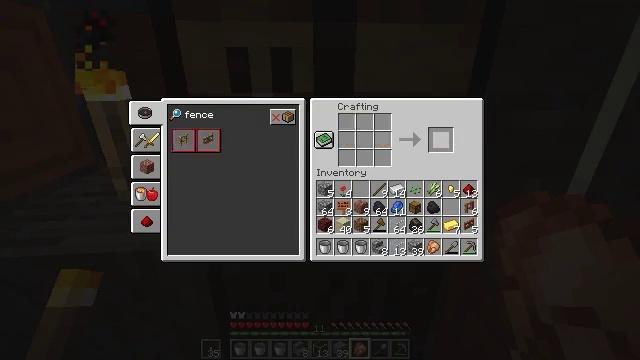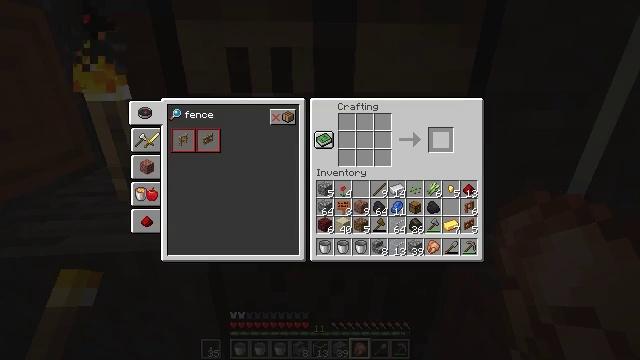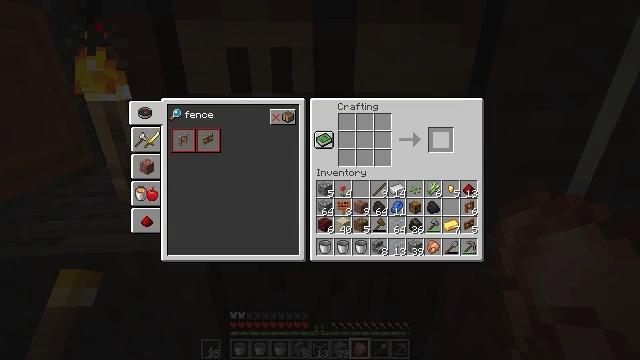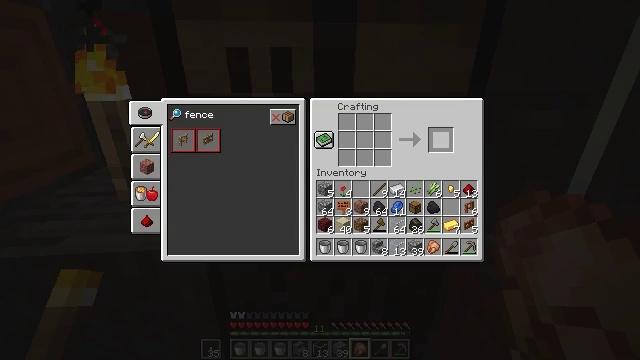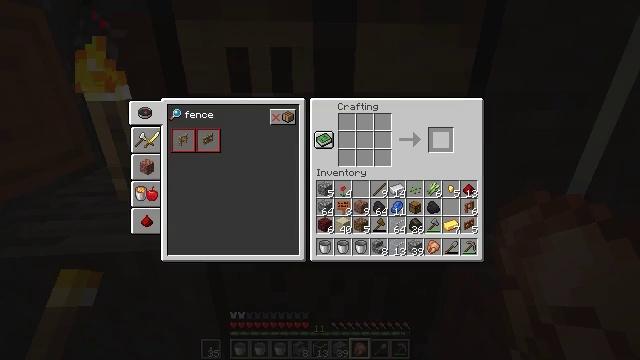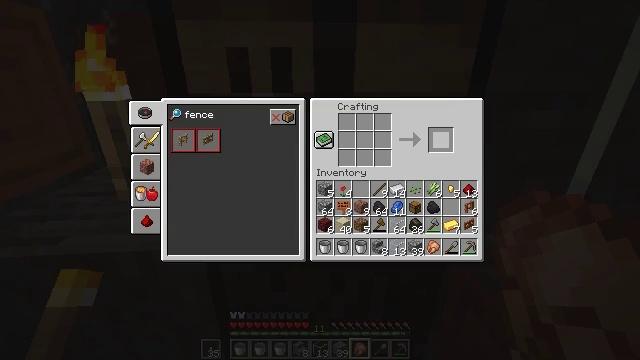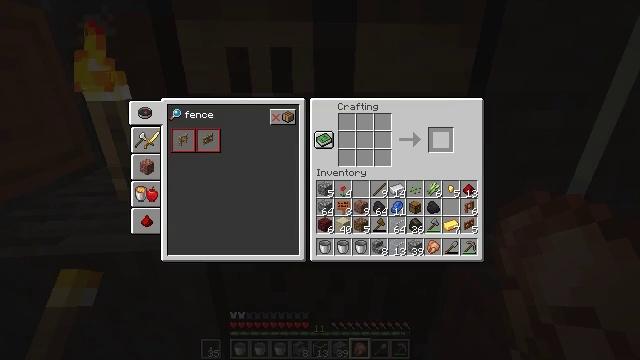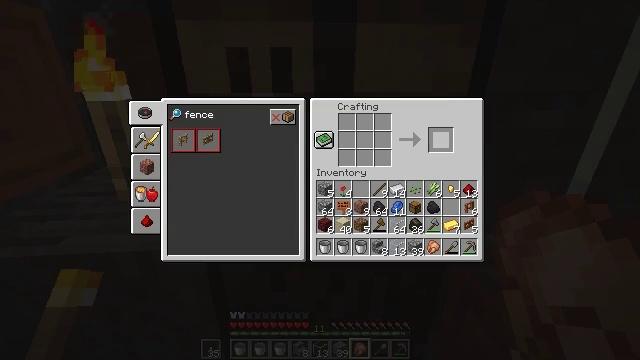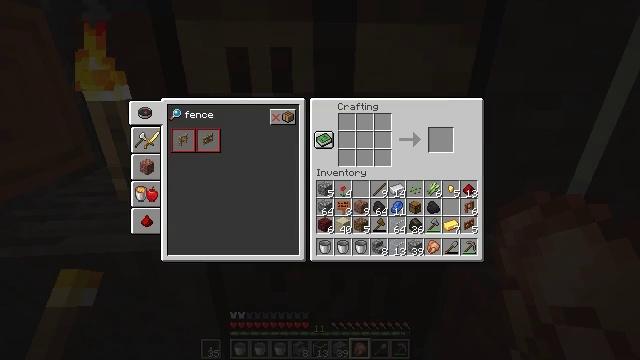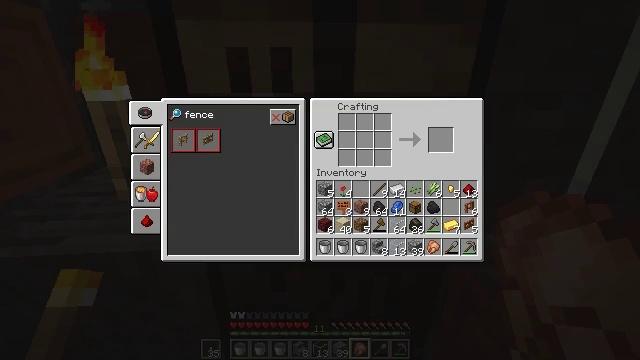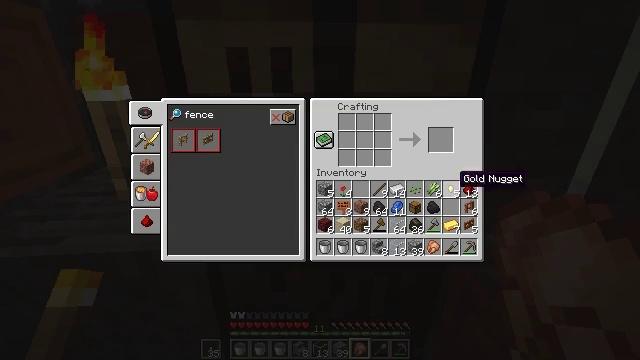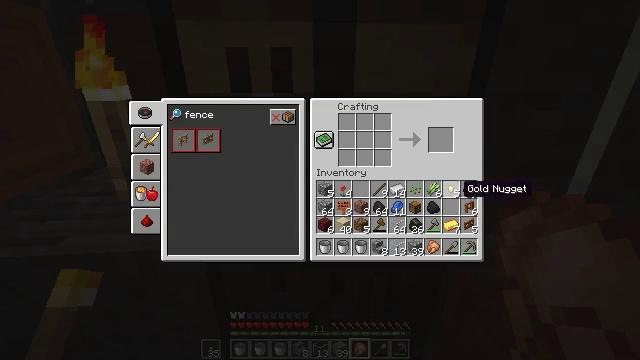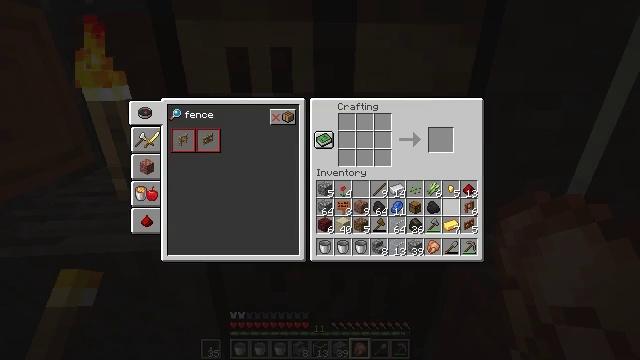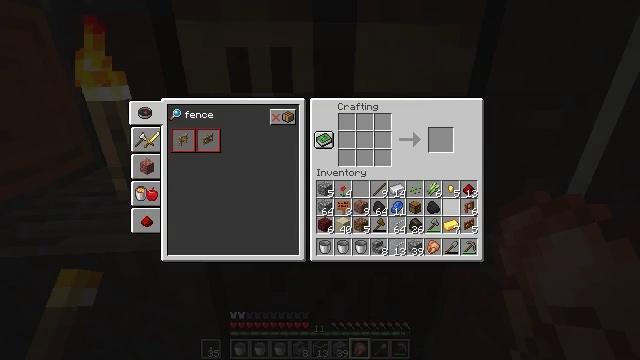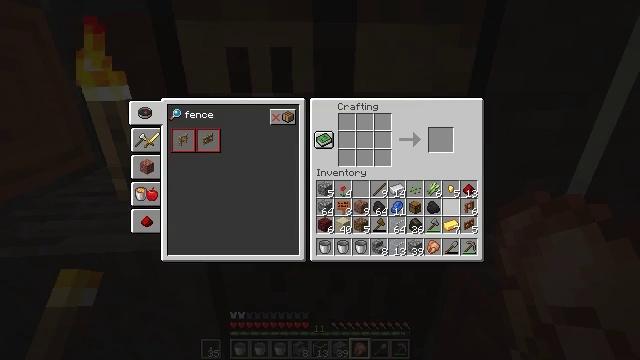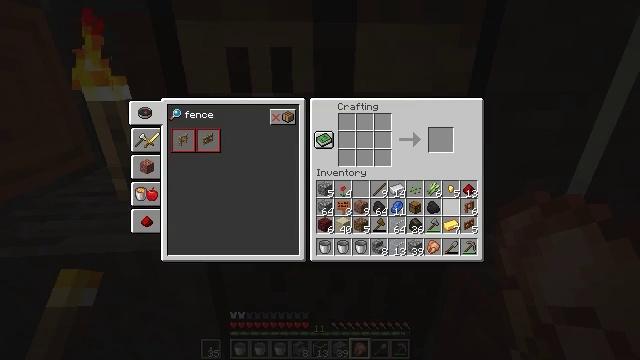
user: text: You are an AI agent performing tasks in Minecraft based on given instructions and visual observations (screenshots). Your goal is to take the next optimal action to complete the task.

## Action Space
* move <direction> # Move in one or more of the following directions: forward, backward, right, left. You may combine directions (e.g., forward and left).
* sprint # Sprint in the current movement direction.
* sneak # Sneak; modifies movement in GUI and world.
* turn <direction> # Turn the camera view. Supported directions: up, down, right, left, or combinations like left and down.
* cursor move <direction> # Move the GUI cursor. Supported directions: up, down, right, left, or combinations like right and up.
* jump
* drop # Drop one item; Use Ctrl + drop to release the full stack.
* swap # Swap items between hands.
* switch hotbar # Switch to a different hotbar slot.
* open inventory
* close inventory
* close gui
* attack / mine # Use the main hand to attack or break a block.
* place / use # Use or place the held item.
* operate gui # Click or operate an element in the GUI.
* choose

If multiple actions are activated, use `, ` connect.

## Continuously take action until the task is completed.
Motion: motion action
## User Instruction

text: Prepare an iron axe on the crafting table.
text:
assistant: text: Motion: sneak, operate gui, open gui
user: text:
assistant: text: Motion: sneak, operate gui
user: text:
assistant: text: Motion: sneak
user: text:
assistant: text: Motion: sneak
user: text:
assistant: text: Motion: sneak
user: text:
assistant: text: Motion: sneak
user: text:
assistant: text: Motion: sneak
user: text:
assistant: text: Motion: sneak
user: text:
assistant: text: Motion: sneak, cursor move down
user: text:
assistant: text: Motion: sneak, cursor move right and down
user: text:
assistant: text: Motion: sneak, cursor move down
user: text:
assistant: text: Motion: no_op
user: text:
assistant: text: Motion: no_op
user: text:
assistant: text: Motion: no_op
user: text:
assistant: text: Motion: no_op
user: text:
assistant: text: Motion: no_op
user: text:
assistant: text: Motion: no_op
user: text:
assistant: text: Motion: no_op
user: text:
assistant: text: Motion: no_op
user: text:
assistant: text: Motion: no_op
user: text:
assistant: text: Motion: no_op
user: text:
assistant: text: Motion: no_op
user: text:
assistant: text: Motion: no_op
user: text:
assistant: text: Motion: no_op
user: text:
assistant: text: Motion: no_op
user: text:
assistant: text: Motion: no_op
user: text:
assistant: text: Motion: no_op
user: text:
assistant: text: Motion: no_op
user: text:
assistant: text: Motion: no_op
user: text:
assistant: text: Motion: no_op